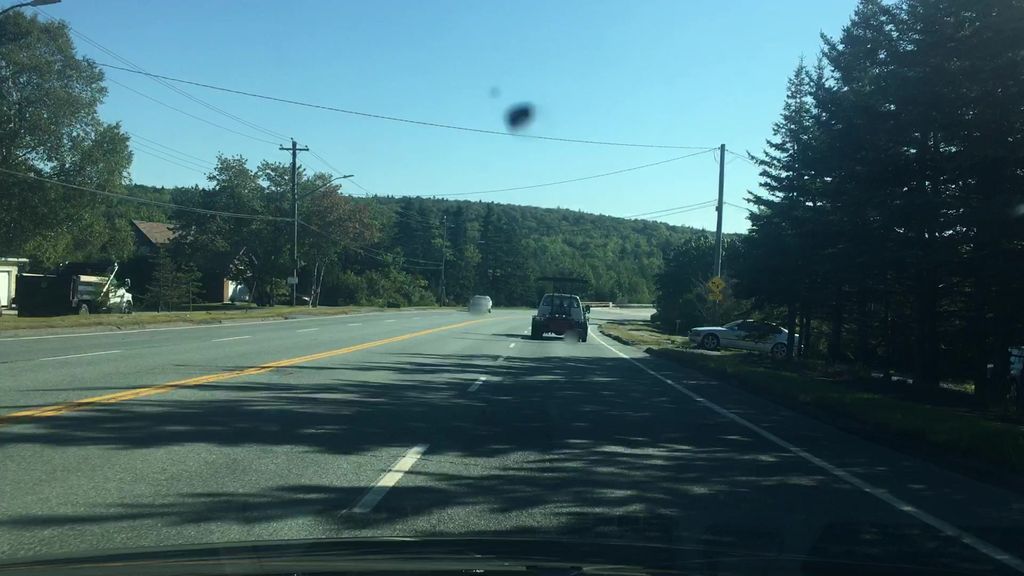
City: halifax